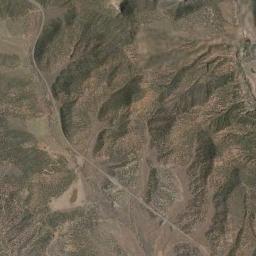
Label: mountain